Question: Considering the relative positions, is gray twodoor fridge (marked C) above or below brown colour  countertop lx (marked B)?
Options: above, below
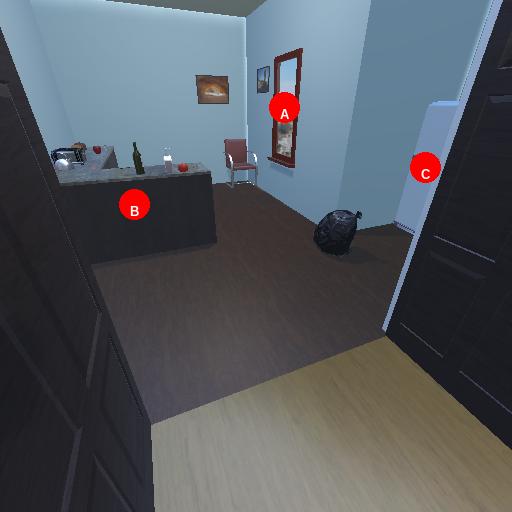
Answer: above